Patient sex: M
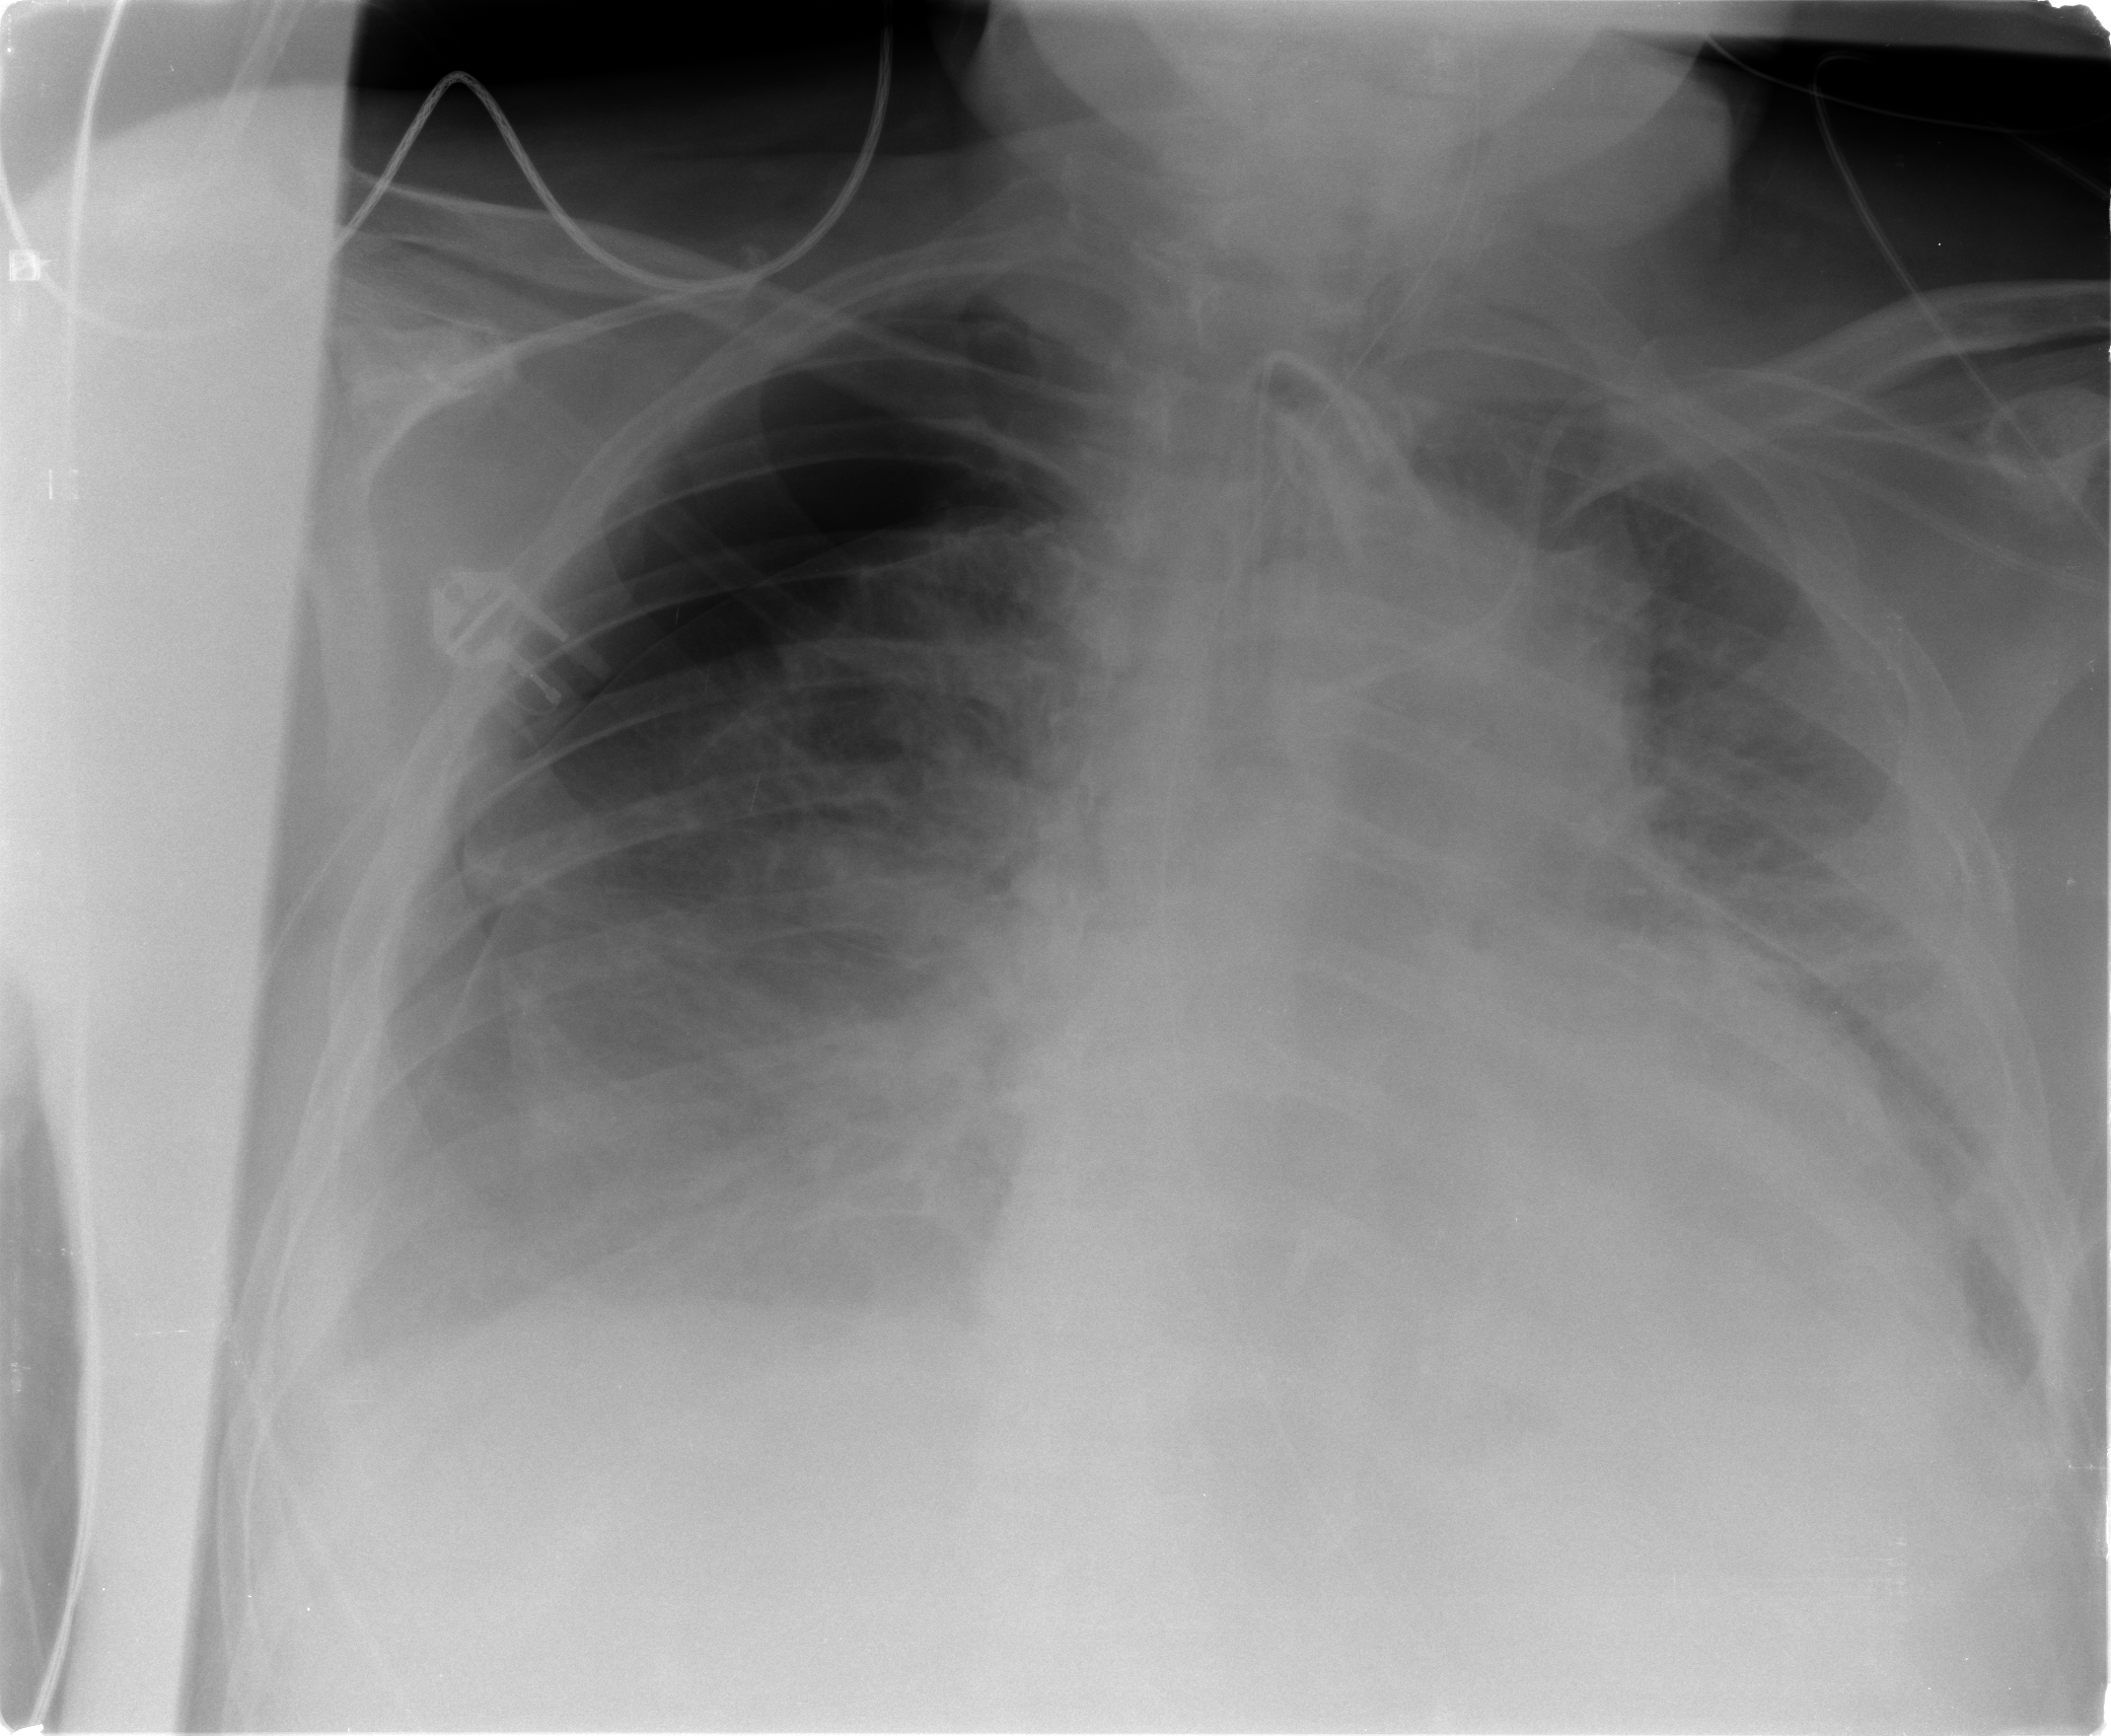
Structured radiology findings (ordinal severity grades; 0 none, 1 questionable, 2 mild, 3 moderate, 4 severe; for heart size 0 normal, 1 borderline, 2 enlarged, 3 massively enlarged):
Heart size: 2
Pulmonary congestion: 2
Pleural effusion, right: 3
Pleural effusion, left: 2
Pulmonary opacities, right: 3
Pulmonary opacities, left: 3
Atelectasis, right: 2
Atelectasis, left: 2